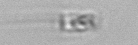
Label: Chaetoceros_throndsenii